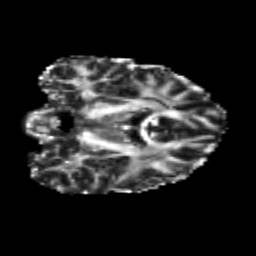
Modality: FA
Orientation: coronal
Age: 20
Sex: female
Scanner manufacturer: siemens
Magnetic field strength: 3 T
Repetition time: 3.5 s
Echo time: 0.104 s